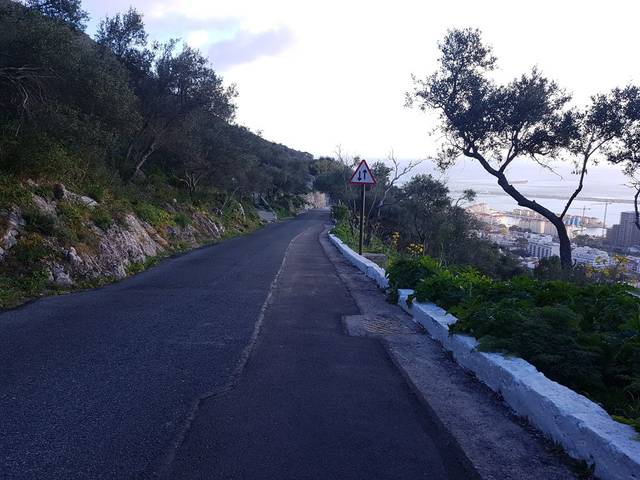
Region: Spain
Coordinates: 36.144, -5.348